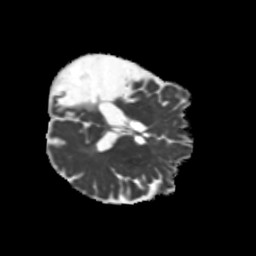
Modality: MD
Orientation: axial
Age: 58
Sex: male
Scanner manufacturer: siemens
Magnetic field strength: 3 T
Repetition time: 5.25 s
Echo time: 0.08 s